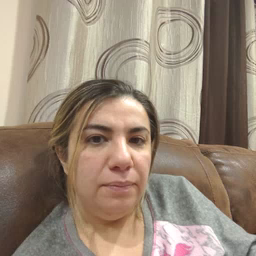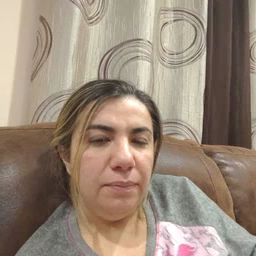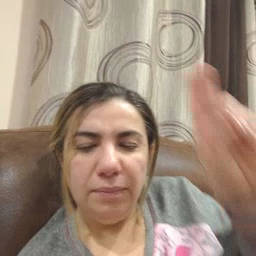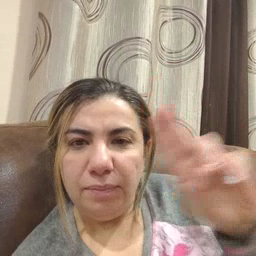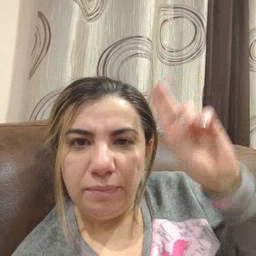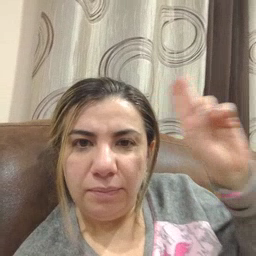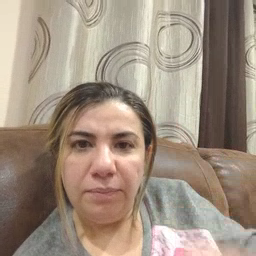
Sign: uncle